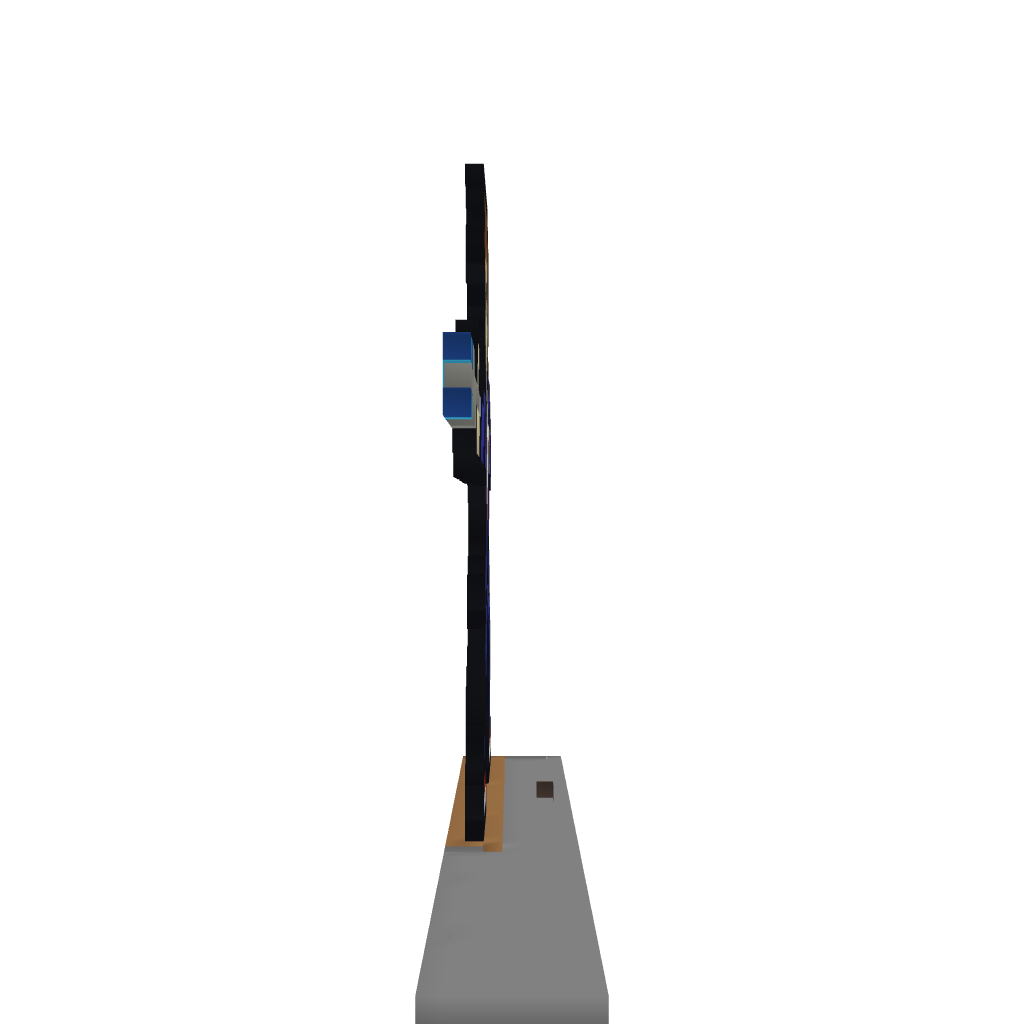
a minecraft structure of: The 10th Doctor